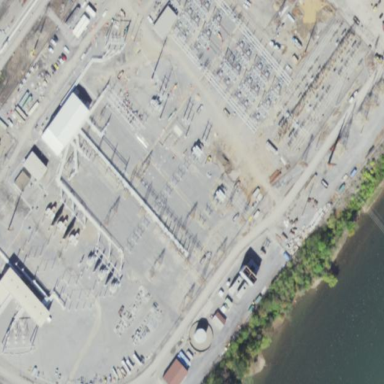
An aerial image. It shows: Fenced power substation at the transmission level.